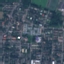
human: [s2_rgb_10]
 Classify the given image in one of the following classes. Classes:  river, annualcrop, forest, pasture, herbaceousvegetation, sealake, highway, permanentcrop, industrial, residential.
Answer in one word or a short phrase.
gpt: Residential